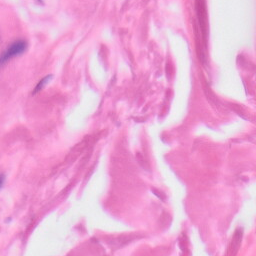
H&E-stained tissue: Skin